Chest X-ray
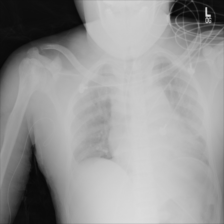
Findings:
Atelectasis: positive
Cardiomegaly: negative
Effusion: negative
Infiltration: negative
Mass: negative
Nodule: negative
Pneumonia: negative
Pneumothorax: negative
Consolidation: negative
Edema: negative
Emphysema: negative
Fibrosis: negative
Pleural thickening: negative
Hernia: negative